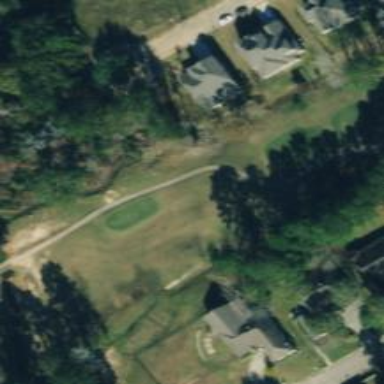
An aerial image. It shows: Path for both road and golf.